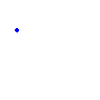
Particle: kaon